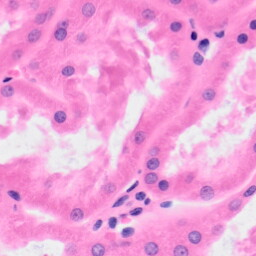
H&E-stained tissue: Kidney